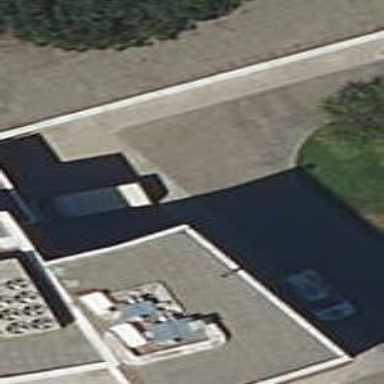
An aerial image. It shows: Research building.